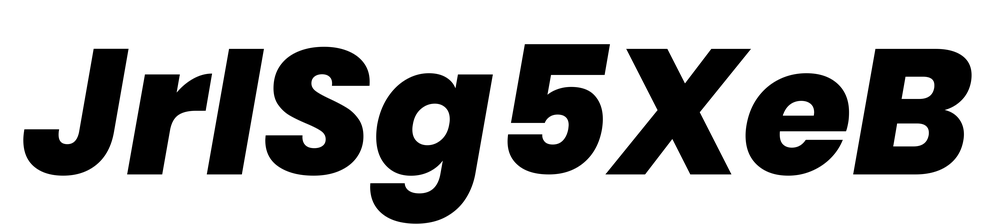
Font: Poppins-ExtraBoldItalic